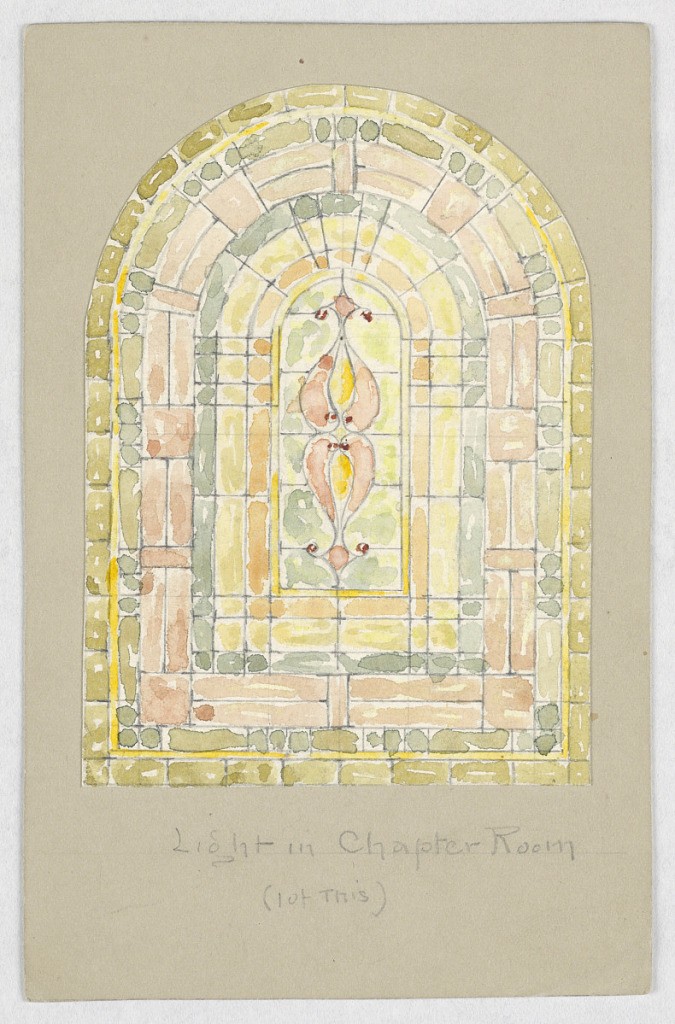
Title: Design for Light in Chapter Room, Carnegie Hall, New York, NY
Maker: Alice Cordelia Morse, American, 1863–1961
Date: ca. 1890
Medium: Brush and wash, gouache, graphite on paper mounted on tan illustration board
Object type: Drawing
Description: Tall lunette window of blue and yellow glass with central petals in pink.